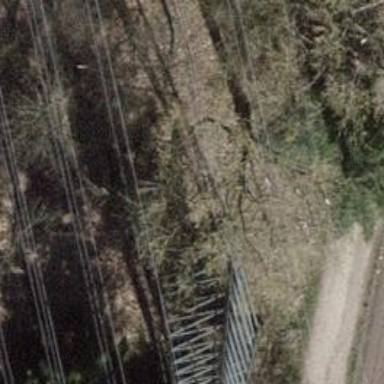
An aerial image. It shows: Power line is depicted.